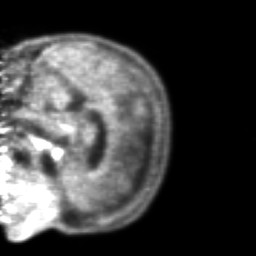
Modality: PET
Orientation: sagittal
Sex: female
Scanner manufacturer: ge